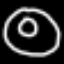
Label: donut